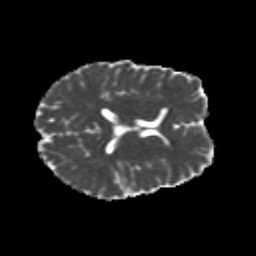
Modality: MD
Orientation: axial
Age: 22
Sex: female
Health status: healthy
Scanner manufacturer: siemens
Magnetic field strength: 3 T
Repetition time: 8.6 s
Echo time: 0.095 s